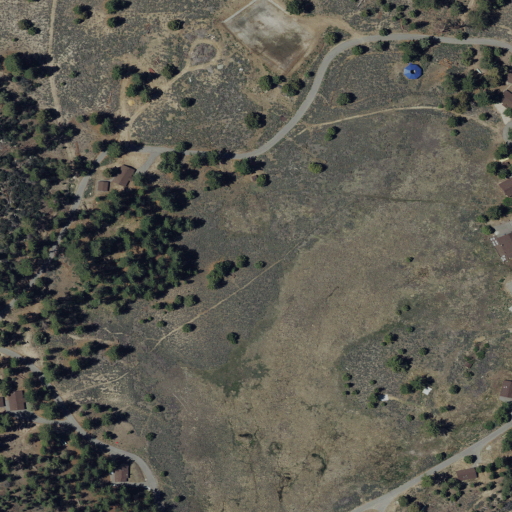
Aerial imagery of plain(s) in California named Cienaga Seca containing shrub, open development, herbaceous wetlands, evergreen forest, and woody wetlands